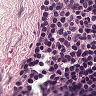
Metastatic tissue present: no